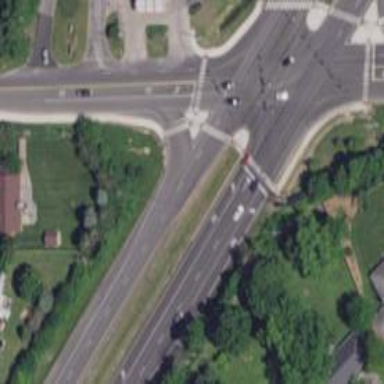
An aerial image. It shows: Marked crossing on footway.